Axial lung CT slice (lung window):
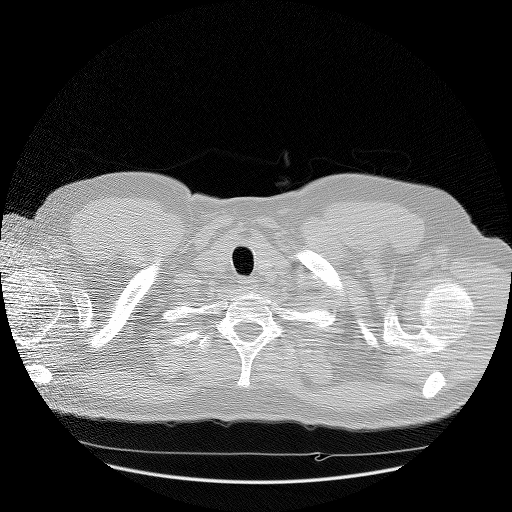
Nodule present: no